Field crop: maize
Growth stage: 2
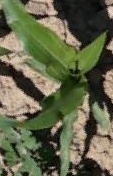
Species: maize